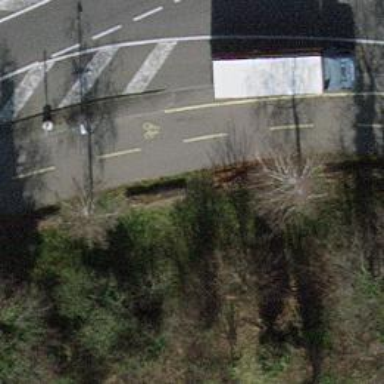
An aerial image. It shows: Asphalt cycleway also suitable for walking.